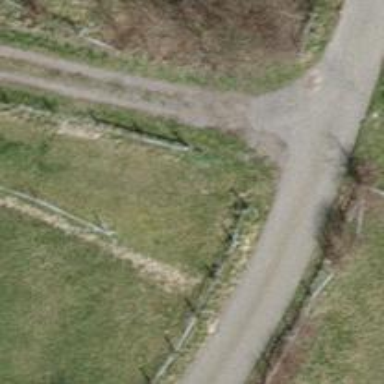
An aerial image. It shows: Gate.